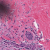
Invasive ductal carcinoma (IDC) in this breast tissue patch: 1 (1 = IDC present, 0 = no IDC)